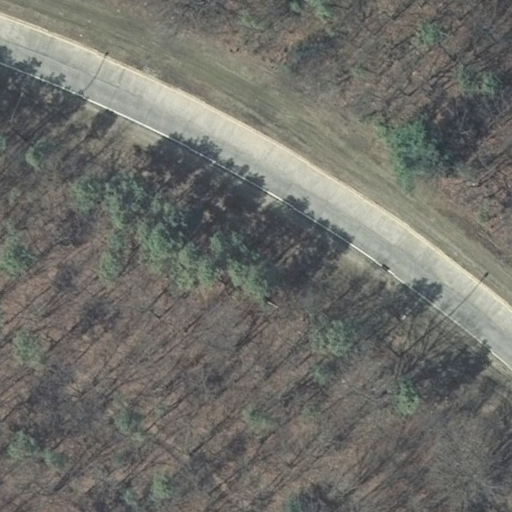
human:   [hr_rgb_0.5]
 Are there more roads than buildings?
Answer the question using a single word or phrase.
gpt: yes

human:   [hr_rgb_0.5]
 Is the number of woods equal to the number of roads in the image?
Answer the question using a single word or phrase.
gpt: yes

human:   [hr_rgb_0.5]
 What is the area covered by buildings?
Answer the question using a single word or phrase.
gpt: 0m2

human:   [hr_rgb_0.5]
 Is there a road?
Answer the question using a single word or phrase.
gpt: yes

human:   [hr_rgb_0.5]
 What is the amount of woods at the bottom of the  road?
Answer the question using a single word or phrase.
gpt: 0

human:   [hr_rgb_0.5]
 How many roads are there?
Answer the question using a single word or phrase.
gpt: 1

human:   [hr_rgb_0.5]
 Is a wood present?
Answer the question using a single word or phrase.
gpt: yes

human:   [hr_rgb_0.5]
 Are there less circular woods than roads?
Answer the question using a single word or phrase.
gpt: yes

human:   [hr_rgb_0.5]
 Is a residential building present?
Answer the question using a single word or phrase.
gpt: no

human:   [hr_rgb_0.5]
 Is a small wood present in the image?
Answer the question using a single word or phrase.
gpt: no

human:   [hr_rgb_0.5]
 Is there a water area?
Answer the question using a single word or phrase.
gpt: no

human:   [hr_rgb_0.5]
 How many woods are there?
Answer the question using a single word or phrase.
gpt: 1

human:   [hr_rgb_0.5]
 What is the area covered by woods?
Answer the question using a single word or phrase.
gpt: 10599m2

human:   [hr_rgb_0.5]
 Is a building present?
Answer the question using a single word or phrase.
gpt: no

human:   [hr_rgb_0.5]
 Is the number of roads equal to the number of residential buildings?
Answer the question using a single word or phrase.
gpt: no

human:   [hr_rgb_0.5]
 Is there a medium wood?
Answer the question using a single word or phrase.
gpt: no

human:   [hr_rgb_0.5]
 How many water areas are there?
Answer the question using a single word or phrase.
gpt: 0

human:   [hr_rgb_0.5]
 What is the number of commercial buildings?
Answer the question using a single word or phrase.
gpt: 0

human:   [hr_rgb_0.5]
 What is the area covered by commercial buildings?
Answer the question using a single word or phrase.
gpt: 0m2

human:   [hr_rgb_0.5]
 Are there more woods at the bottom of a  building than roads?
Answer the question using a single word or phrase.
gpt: no

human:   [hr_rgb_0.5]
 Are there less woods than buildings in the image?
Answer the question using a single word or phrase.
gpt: no

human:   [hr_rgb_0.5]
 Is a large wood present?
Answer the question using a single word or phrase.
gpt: yes

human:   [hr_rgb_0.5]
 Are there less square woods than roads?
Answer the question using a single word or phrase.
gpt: yes

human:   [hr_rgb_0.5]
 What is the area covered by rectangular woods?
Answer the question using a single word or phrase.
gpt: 10599m2

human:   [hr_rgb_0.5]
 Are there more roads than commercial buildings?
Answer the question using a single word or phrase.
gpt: yes

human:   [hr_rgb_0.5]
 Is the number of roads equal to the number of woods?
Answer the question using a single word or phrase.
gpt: yes

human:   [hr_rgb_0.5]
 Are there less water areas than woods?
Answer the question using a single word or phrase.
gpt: yes

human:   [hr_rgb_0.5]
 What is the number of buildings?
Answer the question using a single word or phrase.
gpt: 0

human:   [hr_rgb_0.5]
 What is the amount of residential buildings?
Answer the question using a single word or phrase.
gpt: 0

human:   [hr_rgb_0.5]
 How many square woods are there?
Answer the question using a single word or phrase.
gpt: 0

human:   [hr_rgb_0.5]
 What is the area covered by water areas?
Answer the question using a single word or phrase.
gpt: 0m2

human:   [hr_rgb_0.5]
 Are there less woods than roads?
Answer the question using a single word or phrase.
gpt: no

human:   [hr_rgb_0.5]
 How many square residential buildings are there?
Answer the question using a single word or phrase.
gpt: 0

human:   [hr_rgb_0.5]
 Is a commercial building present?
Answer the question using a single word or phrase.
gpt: no

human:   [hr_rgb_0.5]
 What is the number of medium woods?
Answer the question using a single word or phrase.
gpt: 0

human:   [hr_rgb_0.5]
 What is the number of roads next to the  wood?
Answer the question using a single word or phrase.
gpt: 1

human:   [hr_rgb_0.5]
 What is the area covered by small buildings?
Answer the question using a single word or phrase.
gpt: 0m2

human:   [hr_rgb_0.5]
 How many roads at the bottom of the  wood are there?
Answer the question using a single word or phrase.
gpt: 1

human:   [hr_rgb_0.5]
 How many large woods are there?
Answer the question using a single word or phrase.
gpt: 1

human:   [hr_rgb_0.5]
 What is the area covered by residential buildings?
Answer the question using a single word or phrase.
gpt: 0m2

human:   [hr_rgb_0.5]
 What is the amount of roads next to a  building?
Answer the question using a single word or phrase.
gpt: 0

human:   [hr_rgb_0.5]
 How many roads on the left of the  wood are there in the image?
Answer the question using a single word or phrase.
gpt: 0

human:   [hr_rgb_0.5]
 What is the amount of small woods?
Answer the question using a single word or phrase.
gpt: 0

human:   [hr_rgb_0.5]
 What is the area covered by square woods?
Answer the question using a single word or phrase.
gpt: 0m2

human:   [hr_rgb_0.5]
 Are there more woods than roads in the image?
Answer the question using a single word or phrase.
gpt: no

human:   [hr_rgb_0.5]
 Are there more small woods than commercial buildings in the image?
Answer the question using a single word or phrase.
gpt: no

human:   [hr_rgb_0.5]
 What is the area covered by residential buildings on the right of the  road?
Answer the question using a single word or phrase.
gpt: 0m2

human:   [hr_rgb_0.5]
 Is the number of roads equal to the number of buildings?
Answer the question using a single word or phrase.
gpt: no

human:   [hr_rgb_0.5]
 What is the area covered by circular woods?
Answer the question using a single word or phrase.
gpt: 0m2

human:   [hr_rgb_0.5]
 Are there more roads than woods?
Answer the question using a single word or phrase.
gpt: no

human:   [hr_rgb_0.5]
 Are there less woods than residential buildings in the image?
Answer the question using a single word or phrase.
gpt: no

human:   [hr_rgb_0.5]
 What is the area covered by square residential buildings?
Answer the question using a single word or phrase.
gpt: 0m2

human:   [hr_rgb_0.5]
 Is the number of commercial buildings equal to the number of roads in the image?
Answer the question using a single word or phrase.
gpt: no

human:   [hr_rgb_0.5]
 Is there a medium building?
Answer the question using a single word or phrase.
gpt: no

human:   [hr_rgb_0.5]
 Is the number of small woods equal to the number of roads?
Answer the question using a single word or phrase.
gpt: no

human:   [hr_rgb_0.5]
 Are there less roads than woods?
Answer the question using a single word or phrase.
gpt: no

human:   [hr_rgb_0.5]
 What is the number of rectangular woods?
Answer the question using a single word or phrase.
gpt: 1

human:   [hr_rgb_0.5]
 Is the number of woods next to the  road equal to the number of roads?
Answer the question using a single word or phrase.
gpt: yes

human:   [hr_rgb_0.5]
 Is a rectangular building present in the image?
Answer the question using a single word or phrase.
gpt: no

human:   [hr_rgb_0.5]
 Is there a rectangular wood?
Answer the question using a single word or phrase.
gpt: yes

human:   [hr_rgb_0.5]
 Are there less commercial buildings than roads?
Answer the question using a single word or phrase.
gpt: yes

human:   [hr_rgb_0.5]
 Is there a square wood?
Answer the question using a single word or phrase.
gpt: no

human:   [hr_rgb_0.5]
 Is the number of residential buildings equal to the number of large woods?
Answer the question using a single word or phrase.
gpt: no

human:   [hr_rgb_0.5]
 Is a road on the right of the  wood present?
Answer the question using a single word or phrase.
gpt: yes